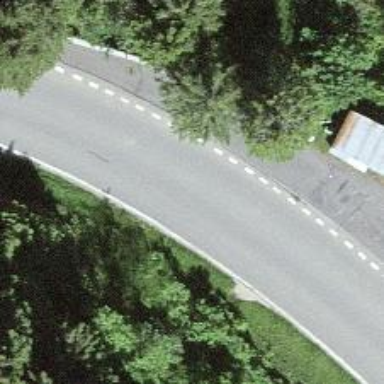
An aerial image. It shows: Passing place on the road.